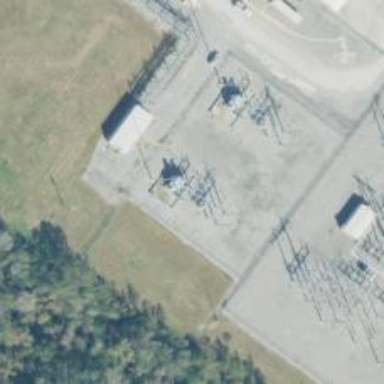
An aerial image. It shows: Switch for power supply.